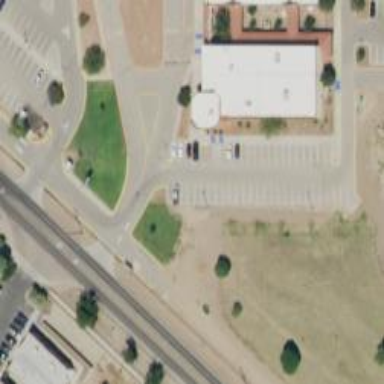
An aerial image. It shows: Parking space.